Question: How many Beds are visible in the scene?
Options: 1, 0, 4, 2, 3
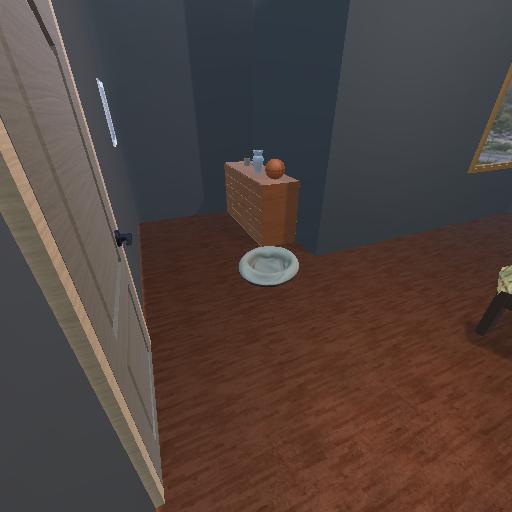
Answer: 1